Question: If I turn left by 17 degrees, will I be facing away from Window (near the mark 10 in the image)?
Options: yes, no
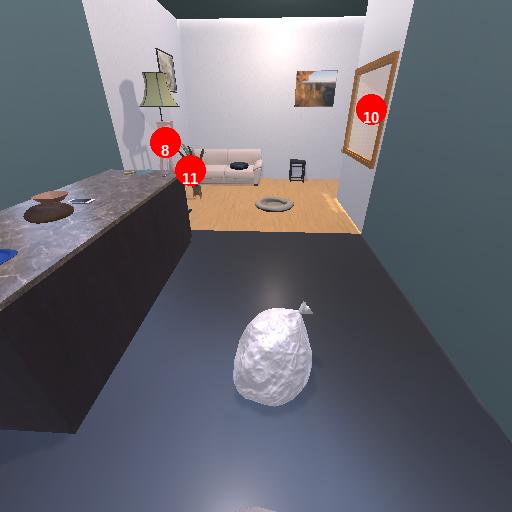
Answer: yes